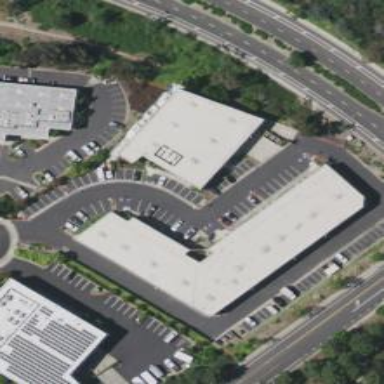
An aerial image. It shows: Commercial building.